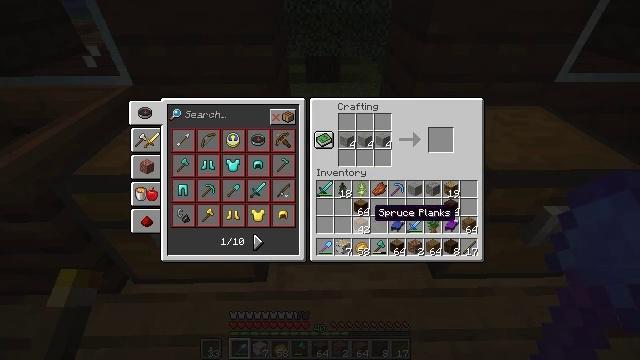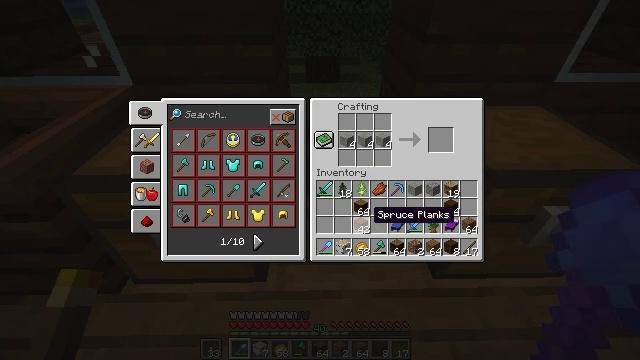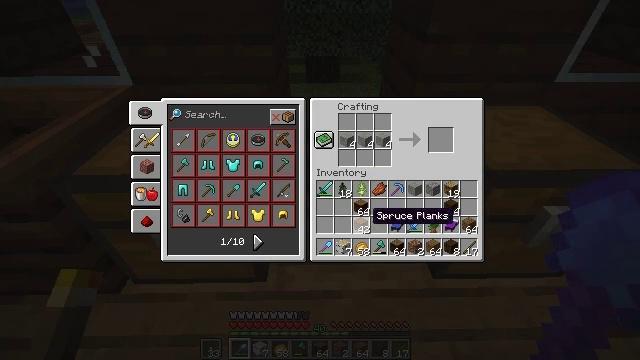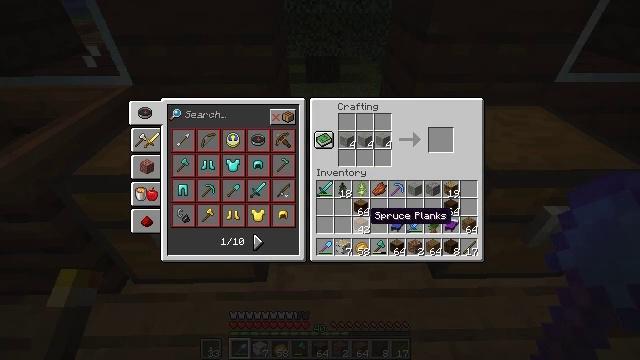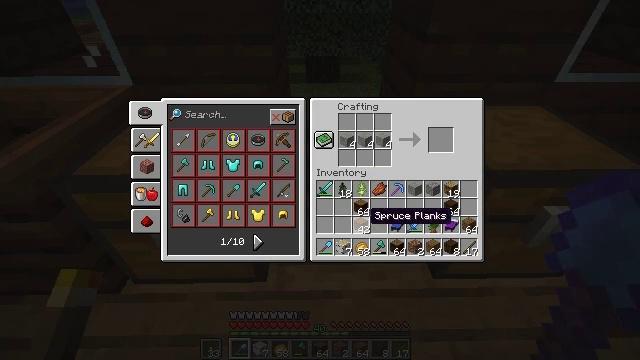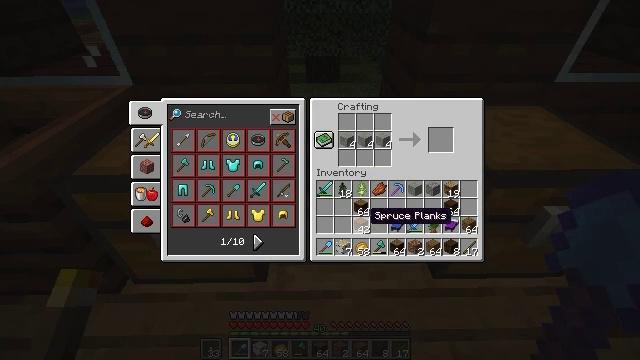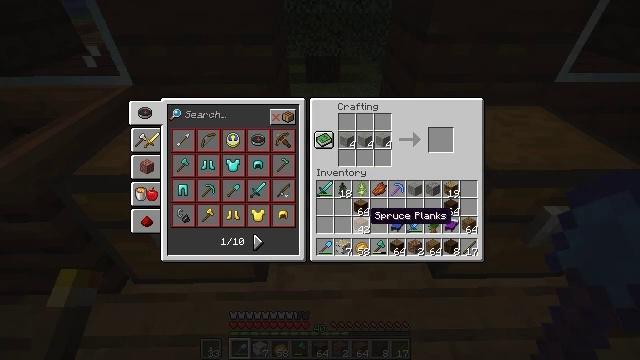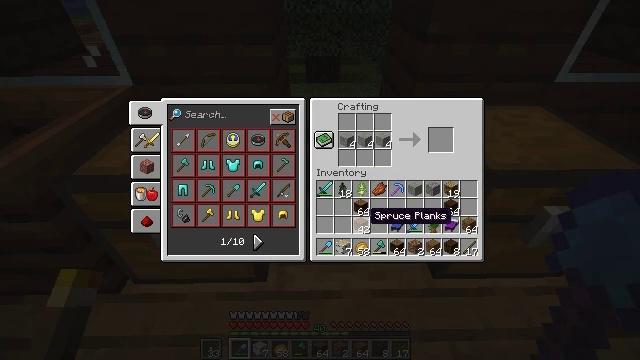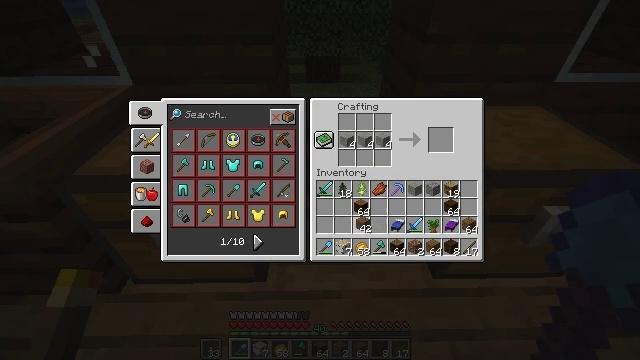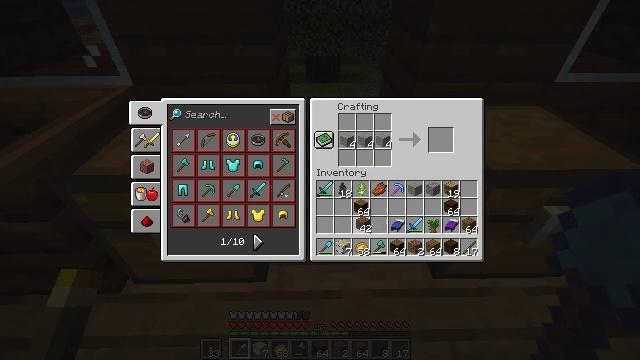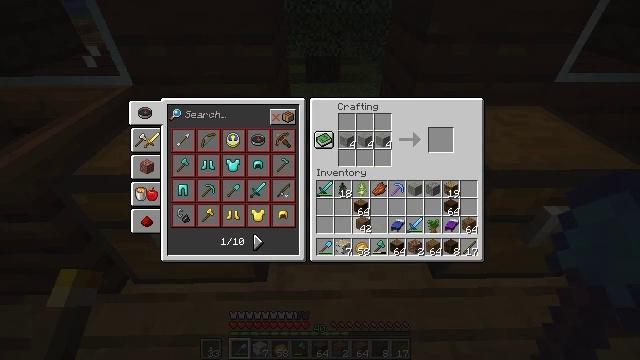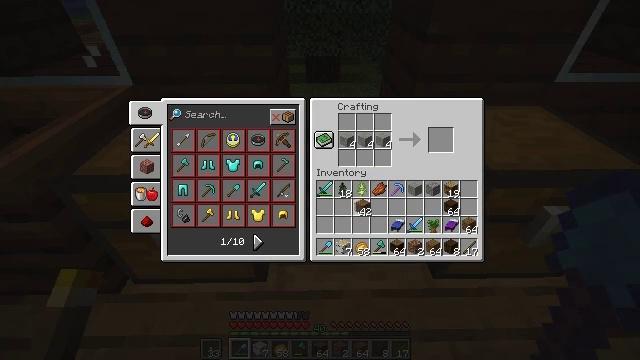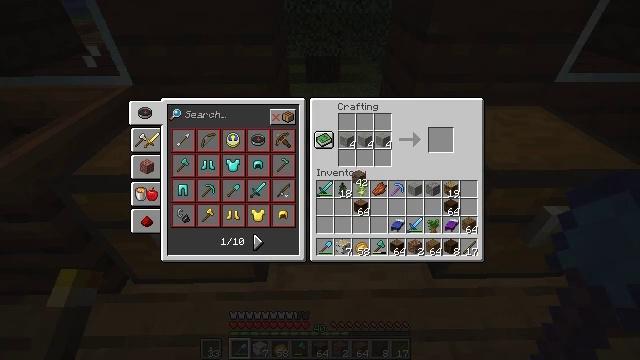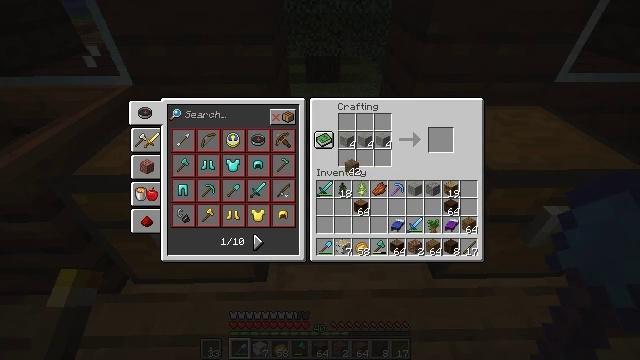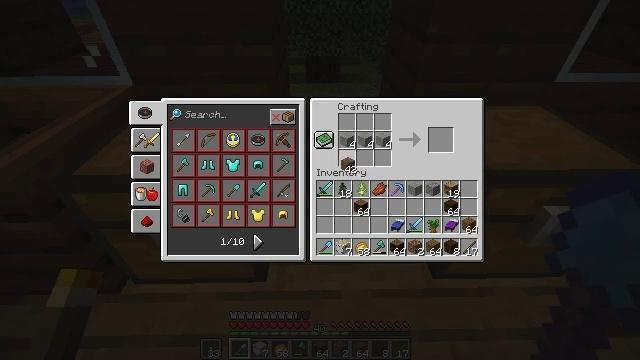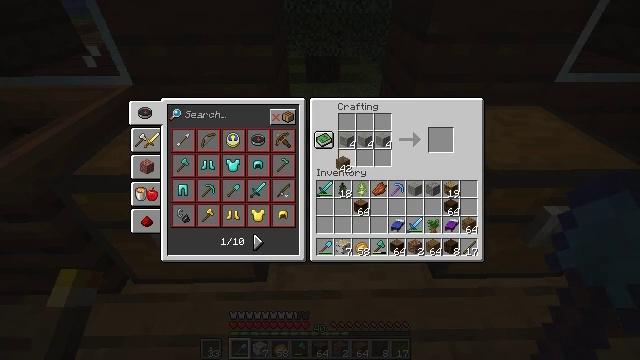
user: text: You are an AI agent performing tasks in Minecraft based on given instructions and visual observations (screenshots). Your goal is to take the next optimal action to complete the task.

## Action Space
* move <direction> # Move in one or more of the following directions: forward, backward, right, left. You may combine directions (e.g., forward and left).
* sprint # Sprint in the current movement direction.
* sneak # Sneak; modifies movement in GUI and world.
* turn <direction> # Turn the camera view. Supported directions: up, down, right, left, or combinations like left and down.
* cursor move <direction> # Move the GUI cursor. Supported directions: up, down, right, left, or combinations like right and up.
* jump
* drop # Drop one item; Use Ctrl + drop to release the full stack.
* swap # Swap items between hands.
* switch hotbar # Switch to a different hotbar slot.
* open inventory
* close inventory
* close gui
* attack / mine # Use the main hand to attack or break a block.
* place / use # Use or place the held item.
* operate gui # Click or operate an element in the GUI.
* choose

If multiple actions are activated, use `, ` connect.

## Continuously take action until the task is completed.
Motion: motion action
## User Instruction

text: Interact with the crafting table to craft a light gray bed.
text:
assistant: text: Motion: no_op
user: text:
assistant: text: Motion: no_op
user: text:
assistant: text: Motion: no_op
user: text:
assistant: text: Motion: no_op
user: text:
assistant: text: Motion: no_op
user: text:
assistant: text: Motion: no_op
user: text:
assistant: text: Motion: no_op
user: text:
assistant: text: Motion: operate gui
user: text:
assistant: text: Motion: operate gui
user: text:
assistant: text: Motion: operate gui
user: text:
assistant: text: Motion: cursor move up
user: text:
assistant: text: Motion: cursor move up
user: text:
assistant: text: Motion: cursor move left and up
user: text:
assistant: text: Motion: no_op
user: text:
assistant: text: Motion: no_op
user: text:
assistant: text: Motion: no_op
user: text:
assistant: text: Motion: no_op
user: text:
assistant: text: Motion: no_op
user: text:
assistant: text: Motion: no_op
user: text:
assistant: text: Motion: no_op
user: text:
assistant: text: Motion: no_op
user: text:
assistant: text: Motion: operate gui
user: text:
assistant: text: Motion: operate gui
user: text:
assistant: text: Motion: operate gui
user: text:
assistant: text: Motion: operate gui
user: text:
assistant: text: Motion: operate gui
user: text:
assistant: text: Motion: cursor move right, operate gui
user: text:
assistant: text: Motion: operate gui
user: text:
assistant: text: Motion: operate gui
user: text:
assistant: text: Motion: operate gui